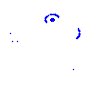
Particle: proton